Field crop: maize
Growth stage: 2
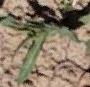
Species: maize